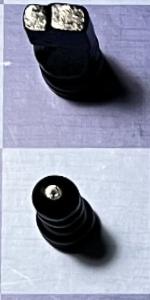
Label: Pawn_Black